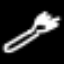
Label: fork